Question: I have a button that when clicked it opens a dialog with information from my SQLite database. I have figured out how to change the background color and the color of the text but I am having trouble getting the title text color set. Also I was wondering if at all possible is there a way to put a button in one of the corners of the title of a Dialog? I would like to have the close button positioned there.
Here is the code from my onClickHelp button which sets the dialog
'''
public void onClickHelp(View v) {
final Dialog duDialog = new Dialog(this);
duDialog.setContentView(R.layout.data_usage);
duDialog.getWindow().setBackgroundDrawableResource(R.color.title_text);
duDialog.setTitle("Data Usage"); // I would like to set the color and add button here
ListView data = (ListView) duDialog.findViewById(R.id.DataUsage);
duCursor = Data.getAll(db);
startManagingCursor(duCursor);
duAdapter = new DataAdapter(duCursor);
data.setAdapter(duAdapter);
duDialog.show();
}
'''

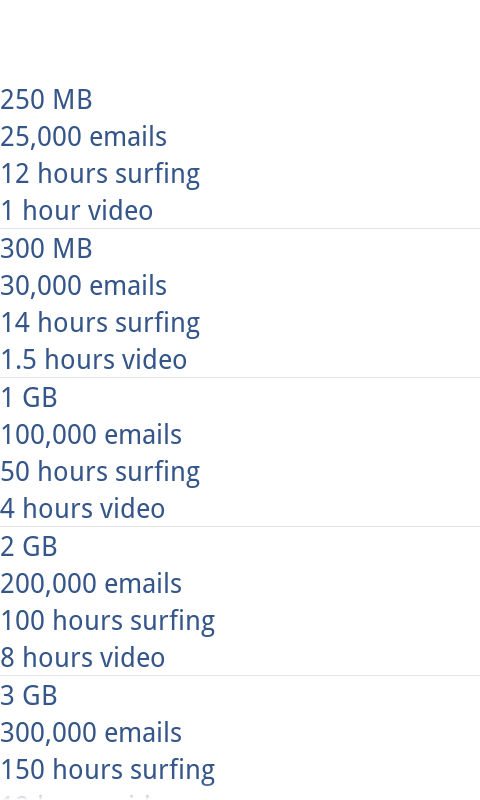
Answer: You must design your own custom alert dailog with with your relevent design.
Refer this links
<URL> document for dialog
<URL> sample for customizing alert dialogs